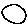
Label: circle